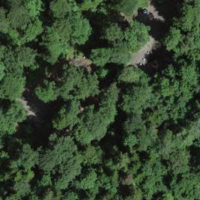
EUNIS habitat code: 41
Species observed at this site:
Allium ursinum
Fagus sylvatica